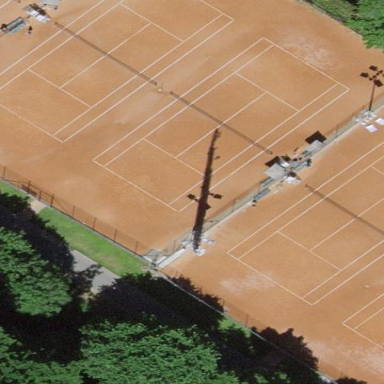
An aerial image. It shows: Sandy tennis court in leisure land pitch.